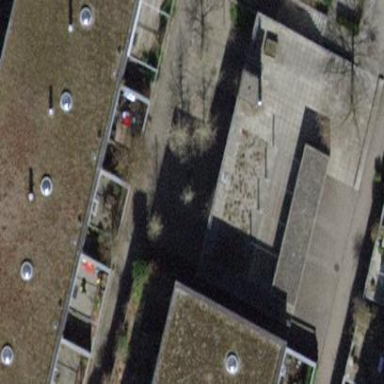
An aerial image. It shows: Flat-roofed building.